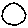
Label: circle